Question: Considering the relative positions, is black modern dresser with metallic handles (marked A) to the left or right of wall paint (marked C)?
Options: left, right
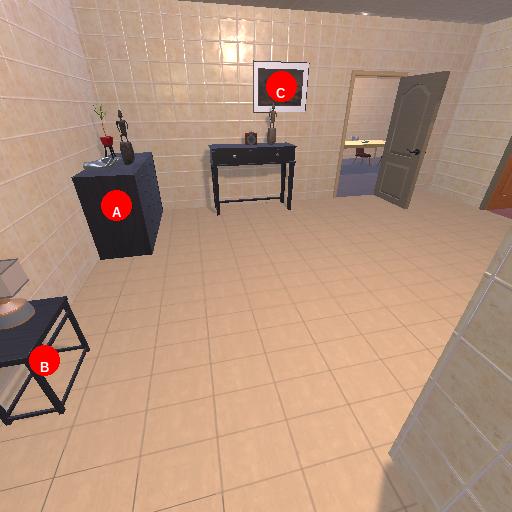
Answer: left